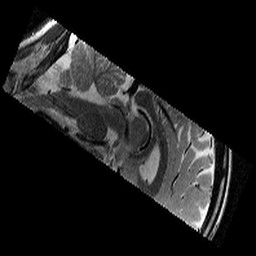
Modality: T2w
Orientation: sagittal
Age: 12
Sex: male
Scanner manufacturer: siemens
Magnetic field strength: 3 T
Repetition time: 8.46 s
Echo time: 0.067 s